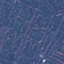
Land use / land cover class: Residential